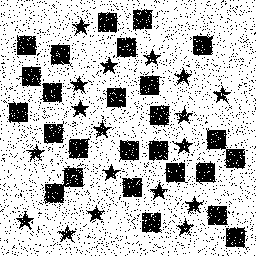
Squares: 26
Triangles: 0
Stars: 18
Total shapes: 44